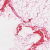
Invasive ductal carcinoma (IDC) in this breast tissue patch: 0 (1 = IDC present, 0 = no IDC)